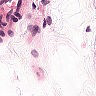
Metastatic tissue present: no